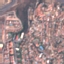
Land use / land cover: Residential